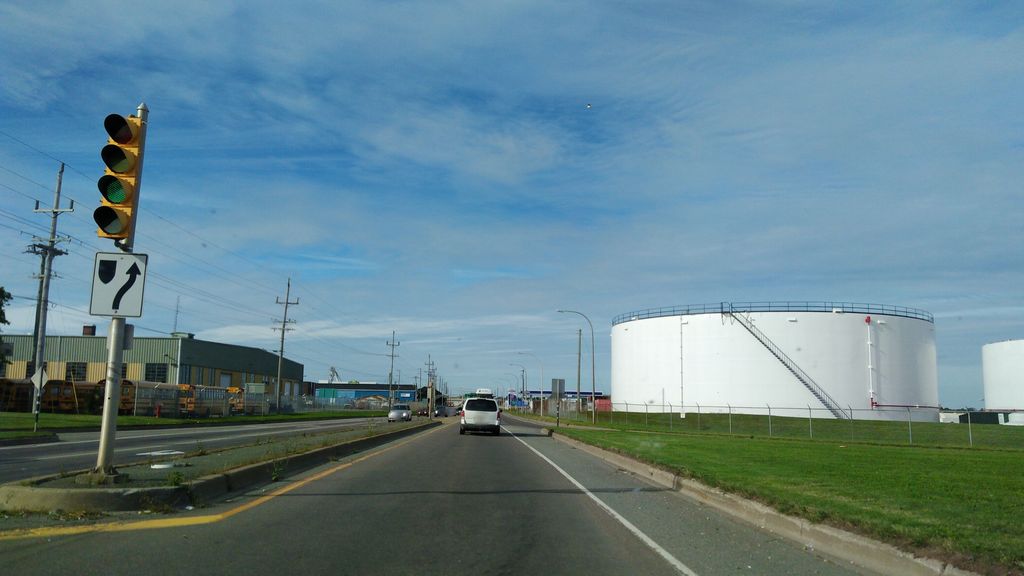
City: charlottetown